Interaction volume radius: 5 \u00c5
Interaction volume height: 45 \u00c5
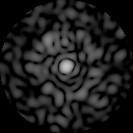
Disorder parameter: 0.8402